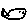
Label: fish